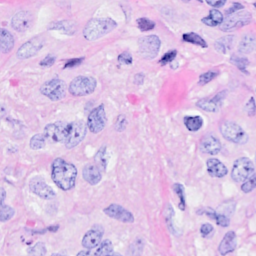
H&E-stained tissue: Breast